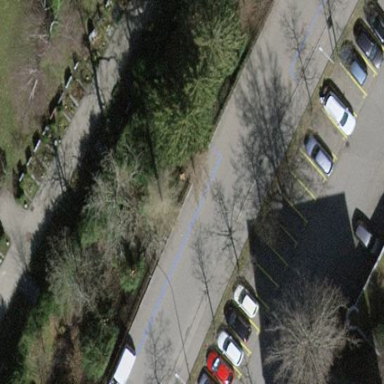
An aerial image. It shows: Asphalt parking lane.